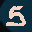
Label: 5